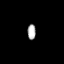
Tissue: prostate
Cell type: T cells
Senescence score: 0.2908
Nuclear area (px): 126
Mean DAPI intensity: 174.587